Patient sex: M
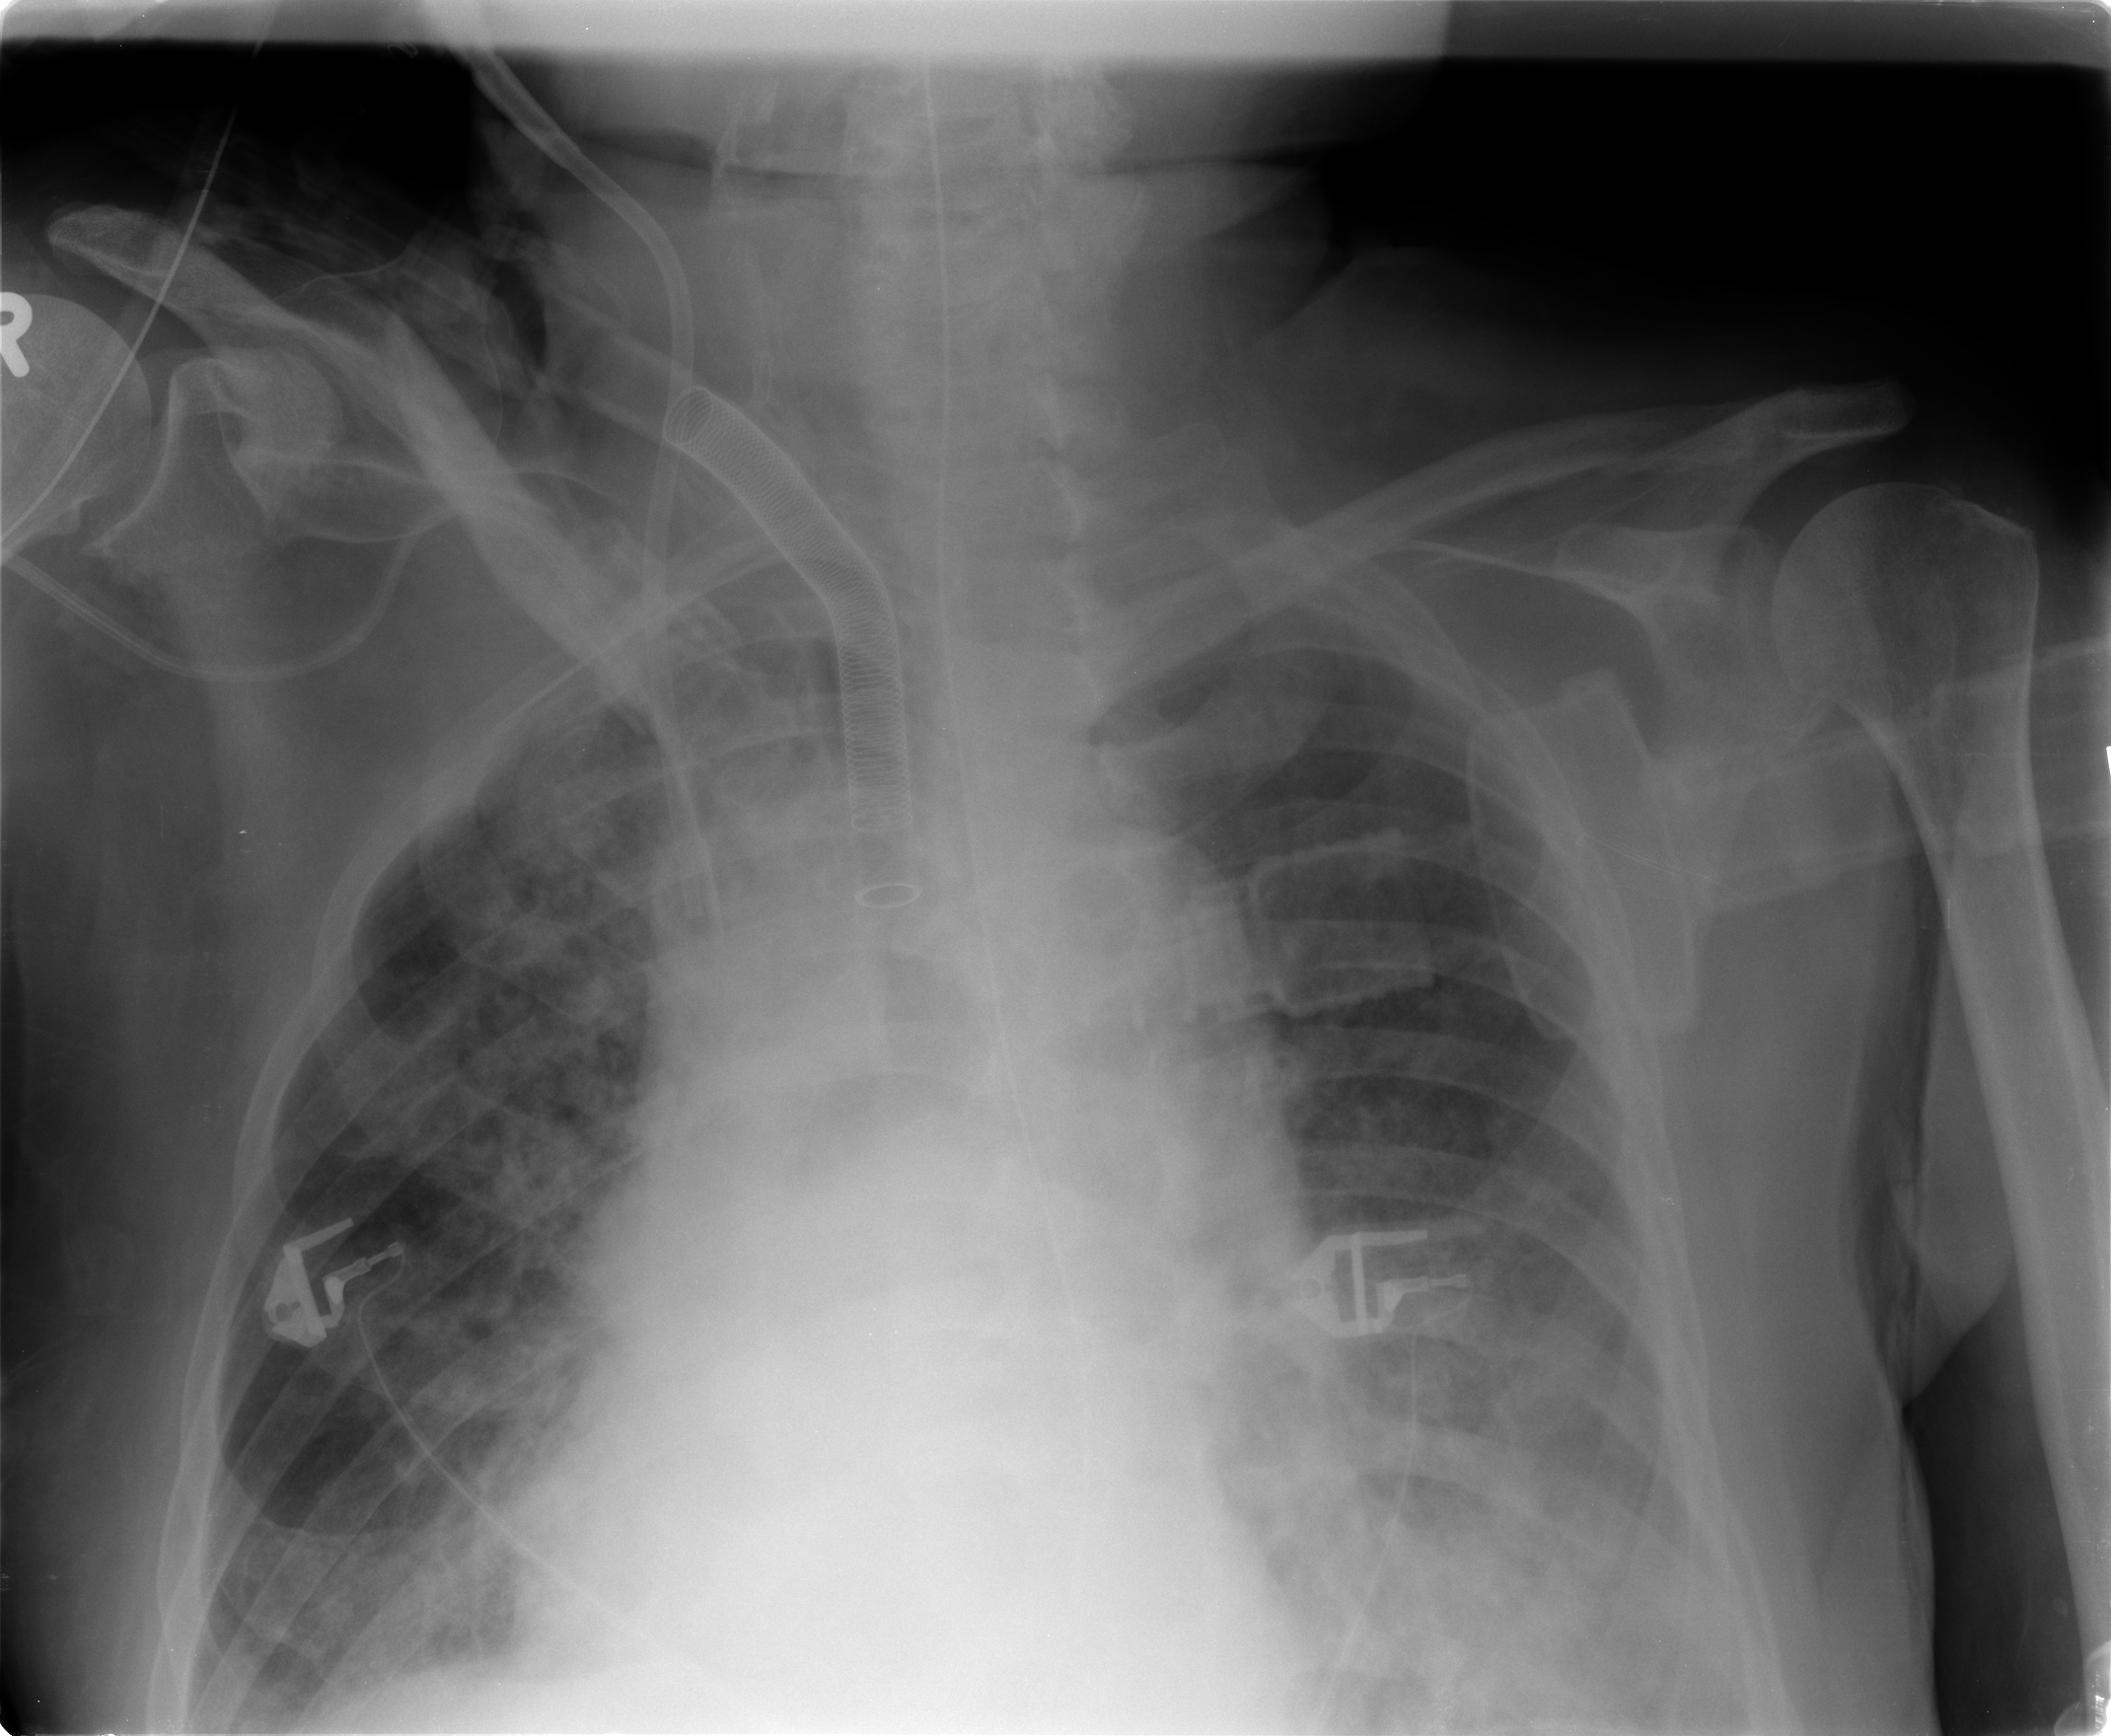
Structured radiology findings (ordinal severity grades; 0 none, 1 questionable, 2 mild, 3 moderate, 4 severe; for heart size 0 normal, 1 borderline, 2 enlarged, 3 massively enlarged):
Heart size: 2
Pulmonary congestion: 3
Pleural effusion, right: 0
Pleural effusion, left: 2
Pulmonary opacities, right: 3
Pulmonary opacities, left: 3
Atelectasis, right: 3
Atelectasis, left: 2